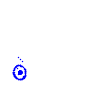
Particle: pion